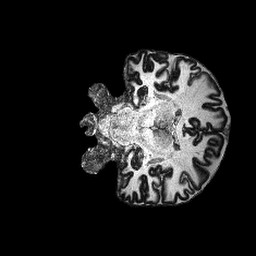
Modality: MP2RAGE
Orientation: coronal